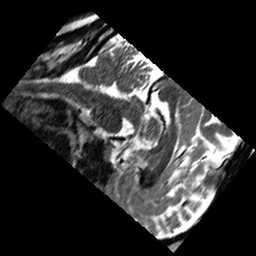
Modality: T2w
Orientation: sagittal
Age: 31
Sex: female